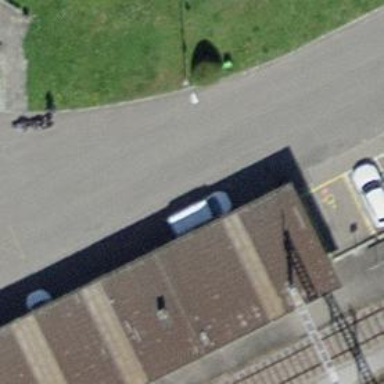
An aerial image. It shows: Public transport stop position.